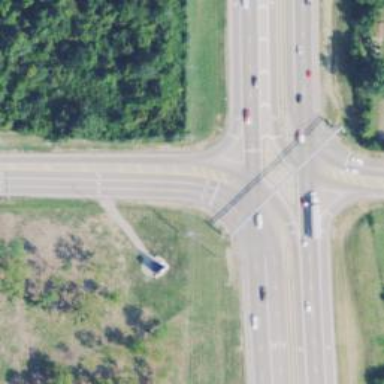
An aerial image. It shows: Trunk link highway.